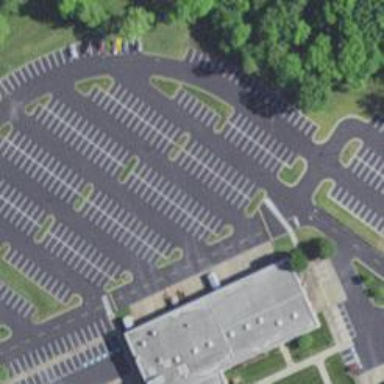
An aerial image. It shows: Parking area.